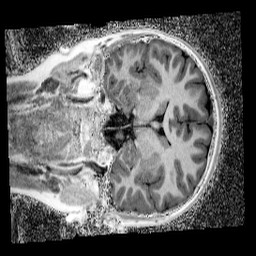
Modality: UNIT1_denoised
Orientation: coronal
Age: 9
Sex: male
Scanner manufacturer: siemens
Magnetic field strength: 3 T
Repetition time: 4 s
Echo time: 0.00299 s